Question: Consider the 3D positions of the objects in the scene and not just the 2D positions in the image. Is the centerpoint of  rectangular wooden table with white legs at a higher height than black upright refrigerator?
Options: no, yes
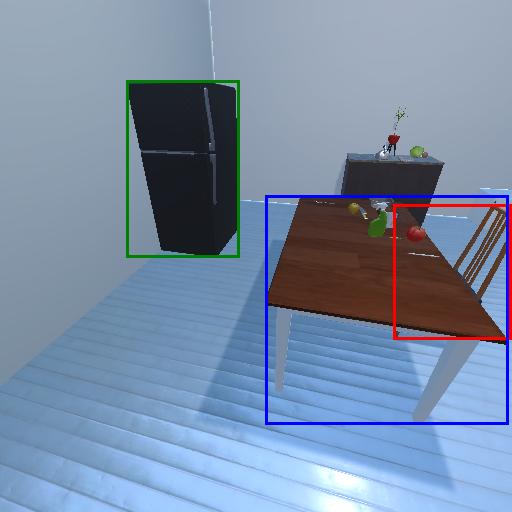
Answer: no